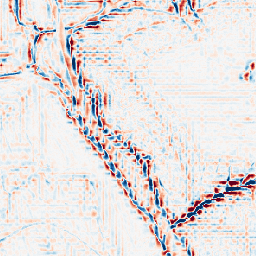
Category: wavelet
Decomposition family: wavelet_dwt
Decomposition parameters: wavelet: db2
level: 3
Upsampling method: quadratic
Upsampling parameters: scale: 4
Upsampling scale: 4